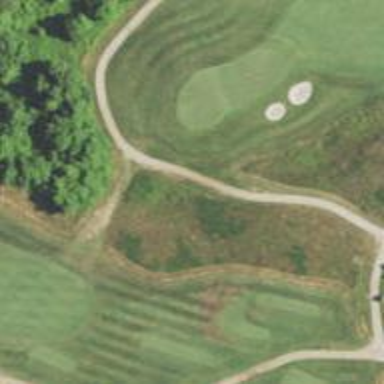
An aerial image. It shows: Golf cartpath that is also road path.